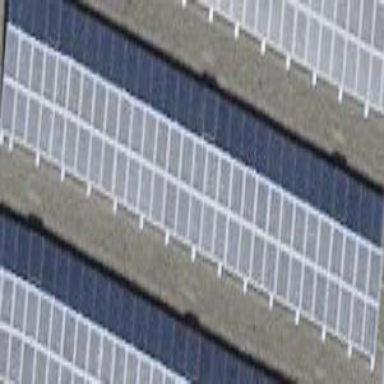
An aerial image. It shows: Solar photovoltaic panel generator.